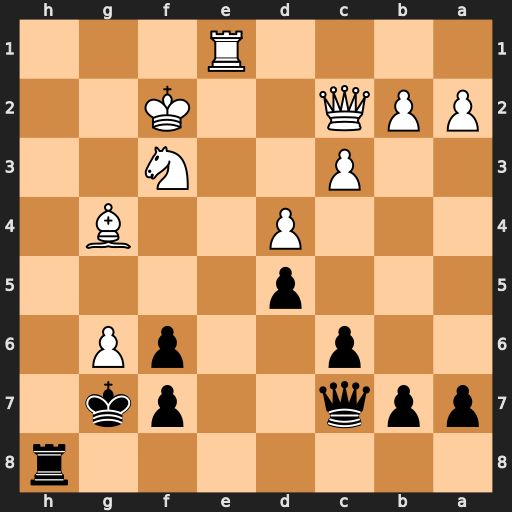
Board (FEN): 7r/ppq2pk1/2p2pP1/3p4/3P2B1/2P2N2/PPQ2K2/4R3
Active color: b
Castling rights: -
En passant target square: -
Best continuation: Rh2+ Nxh2 Qxh2+ Kf1 Qxc2